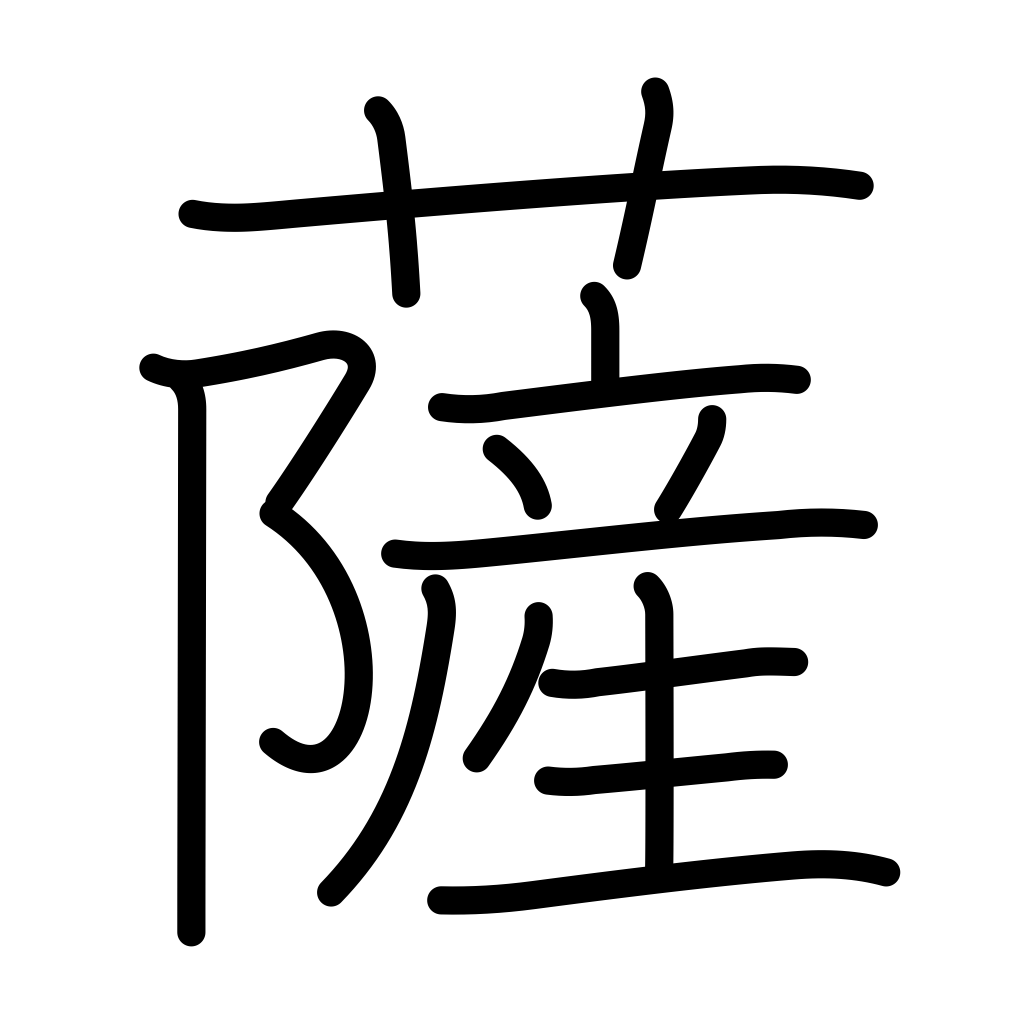
Meaning: salvation, Buddha